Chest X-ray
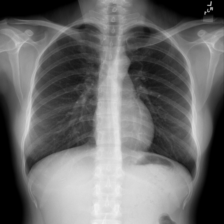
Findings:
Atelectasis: negative
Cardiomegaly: negative
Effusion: negative
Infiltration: negative
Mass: negative
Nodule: negative
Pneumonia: negative
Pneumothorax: negative
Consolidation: negative
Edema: negative
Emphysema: negative
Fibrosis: negative
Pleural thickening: negative
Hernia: negative